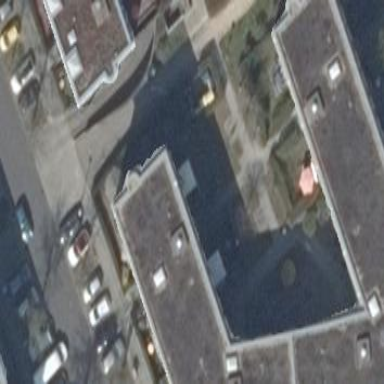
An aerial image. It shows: Apartment building with flat roof.